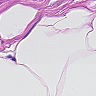
Metastatic tissue present: no